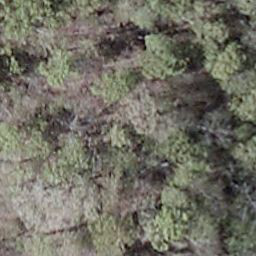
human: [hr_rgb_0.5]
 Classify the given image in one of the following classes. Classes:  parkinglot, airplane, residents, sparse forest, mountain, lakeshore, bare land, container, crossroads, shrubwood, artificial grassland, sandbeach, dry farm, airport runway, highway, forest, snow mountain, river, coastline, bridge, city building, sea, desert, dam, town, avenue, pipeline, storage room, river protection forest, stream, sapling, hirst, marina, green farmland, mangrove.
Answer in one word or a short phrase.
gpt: shrubwood